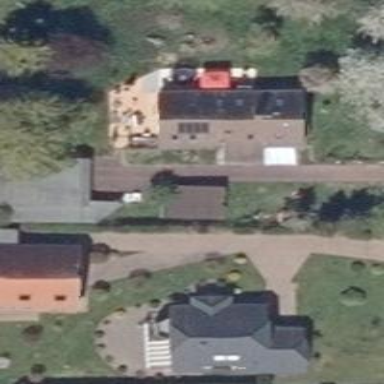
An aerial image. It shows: Driveway.